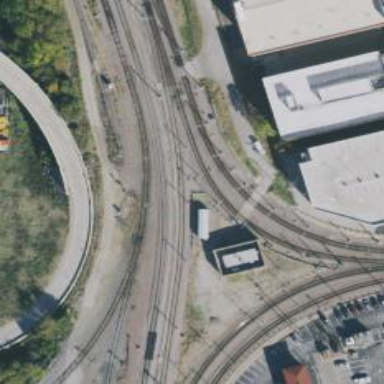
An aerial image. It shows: Light rail electrified with contact line.